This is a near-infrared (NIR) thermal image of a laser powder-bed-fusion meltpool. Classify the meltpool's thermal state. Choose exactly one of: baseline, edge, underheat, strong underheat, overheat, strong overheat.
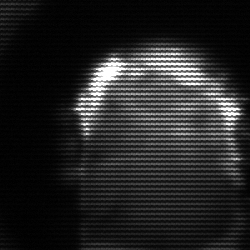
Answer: baseline